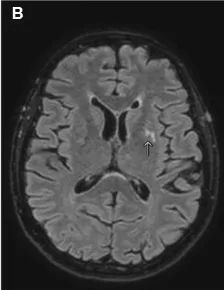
MRI of the brain after 3 months of follow-up. Axial. Views show size reduction of the pre-existing lesions in the basal ganglia, thalamus, and internal capsule.
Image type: radiology (mri)